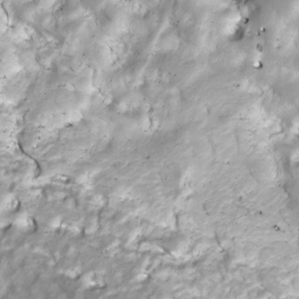
Label: non_frost